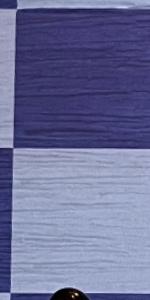
Label: Empty